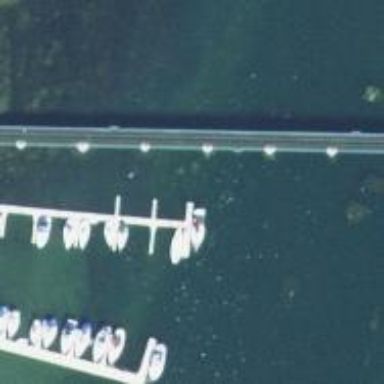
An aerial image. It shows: Pier with mooring facilities.